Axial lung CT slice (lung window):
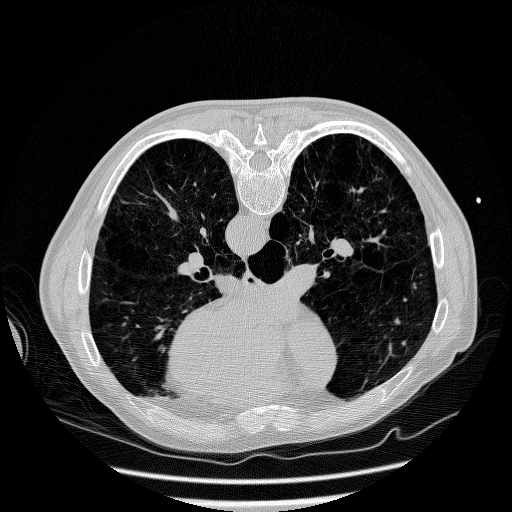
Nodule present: no